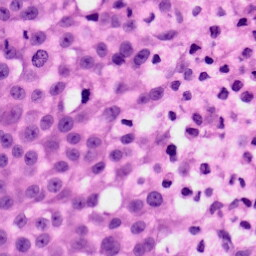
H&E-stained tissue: Skin